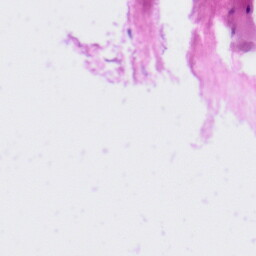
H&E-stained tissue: Tonsil